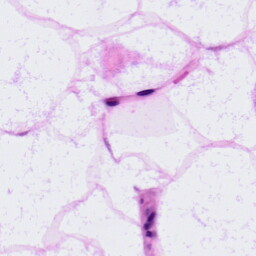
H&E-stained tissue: LymphNode